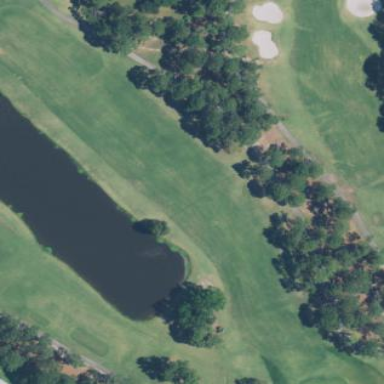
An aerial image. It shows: Grassy area designated as golf fairway.